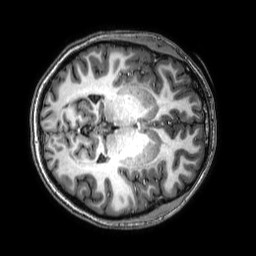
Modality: T1w
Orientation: axial
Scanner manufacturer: philips
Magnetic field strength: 3 T
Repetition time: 0.008 s
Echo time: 0.003565 s